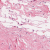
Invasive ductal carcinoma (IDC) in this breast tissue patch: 0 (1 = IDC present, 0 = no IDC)